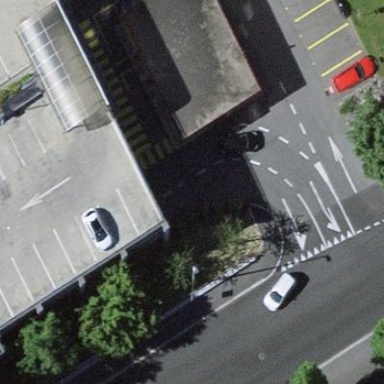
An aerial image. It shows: View of roof of building.